Question: I want to design some thing like this for iphone based on monotouch:

each row has some buttons and by dragging rows to the right or left you can access them icons.
A way that i think to implement this, is embedding 3 page controller (one for each row) and add each two icon in one view.
The question is this:
Is using view pager the best way to implement this?
If yes, how can I hide the dots in below of pagecontroller to create a page like this?
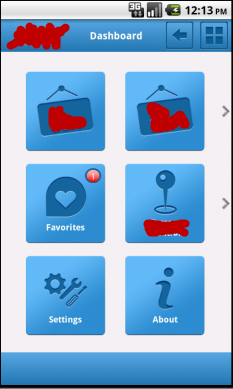
Answer: I think you are confusing terms.
A Page Control is a interface element that marks the position of a UIScrollView.
You should be using a UIScrollView (without the Page Control) for that.
Not to be confused with the UIPageViewController, which is kind of a Paged Scroll View with page curl effect included.